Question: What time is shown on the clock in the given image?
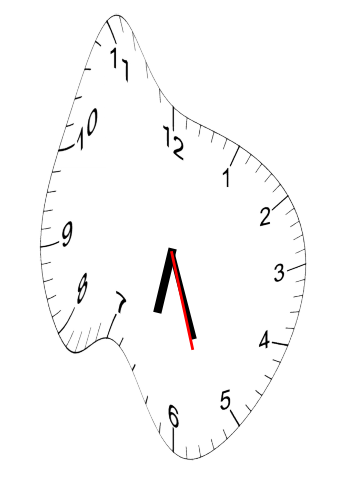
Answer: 06:26:27